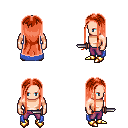
a pixel art fantasy rpg character, male body template, human, light skin, blue cape, magenta pants, red extra-long hairstyle, gold boots, dagger, four views (front, back, left, right), 2x2 character sprite sheet, small pixel art, hard edges, no anti-aliasing